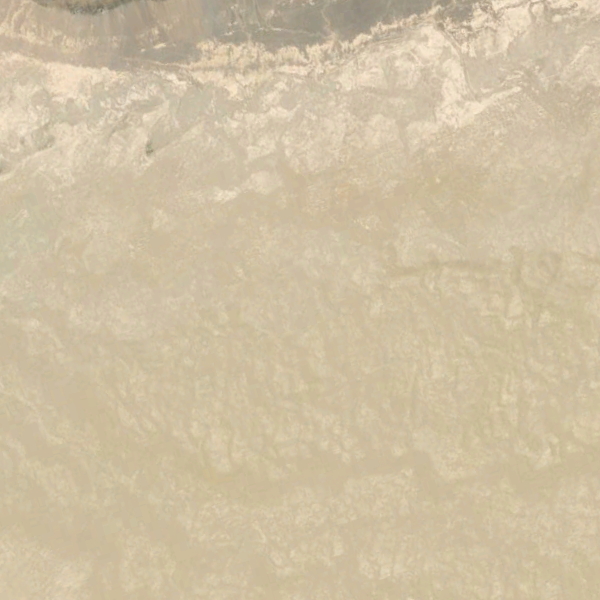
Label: Desert